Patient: sex F, age 61
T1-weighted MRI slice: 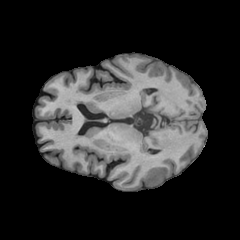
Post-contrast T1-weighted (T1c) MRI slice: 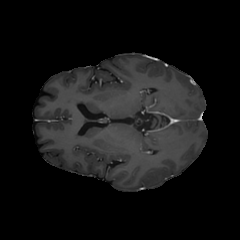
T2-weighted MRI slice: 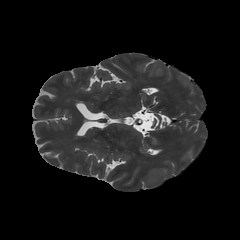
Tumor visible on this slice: no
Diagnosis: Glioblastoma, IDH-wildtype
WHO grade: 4